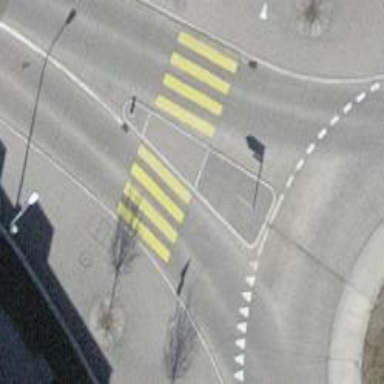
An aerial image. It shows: Uncontrolled zebra crossing with central island. The crossing is marked with zebra stripes.